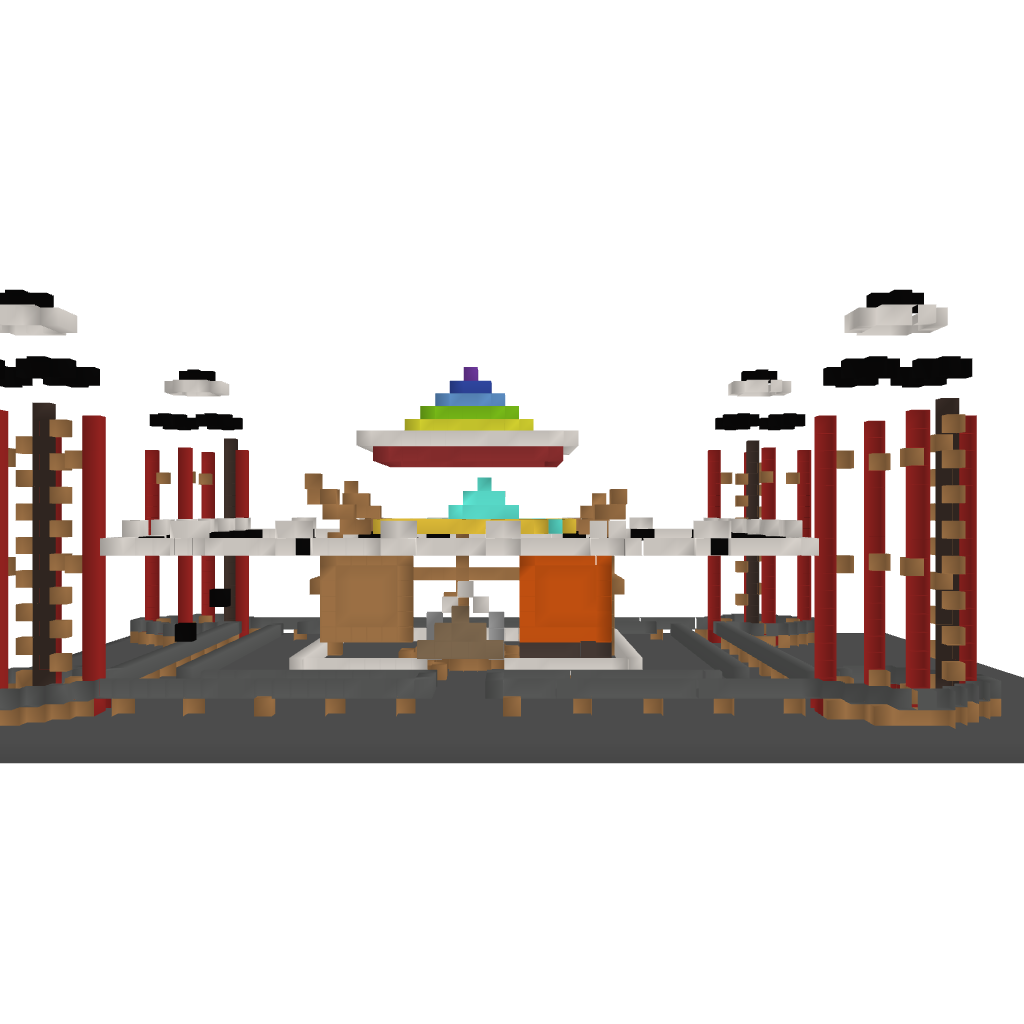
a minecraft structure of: White Castle V1